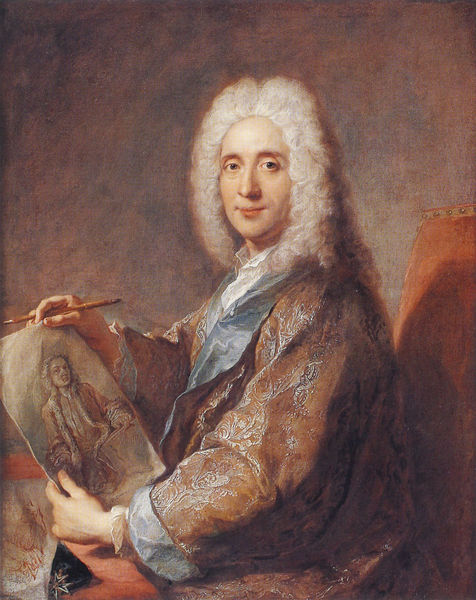
Titel: Jean de Julienne
Künstler: Jean - Francois de Troy
Institution: Valenciennes, Musée des Beaux-Arts de Valenciennes
Schlagwörter: blau, feder, gemälde, hand, mann, braun, frankreich, haar, kleid, mund, nase, raum, skizze, stuhl, weiss, zeichnung, blick, rot, malerei, muster, augen, barock, gesicht, kragen, bild, bildnis, portrait, porträt, gewand, mantel, england, locken, rokoko, perücke, lehne, maler, selbstporträt, orden, pinsel, selbstportät, stift, schoss, selbstportrait, frontalansicht, zeichner, perrücke, malt, geand, gewandt, 16. jahrhundert, selbstsportrait, blickt, llanges haar, porträtbild